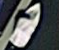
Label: Civil_yacht